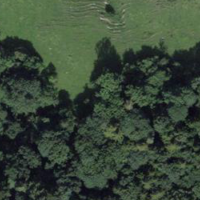
EUNIS habitat code: 44
Species observed at this site:
Hedera helix
Cardamine heptaphylla
Fagus sylvatica